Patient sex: M
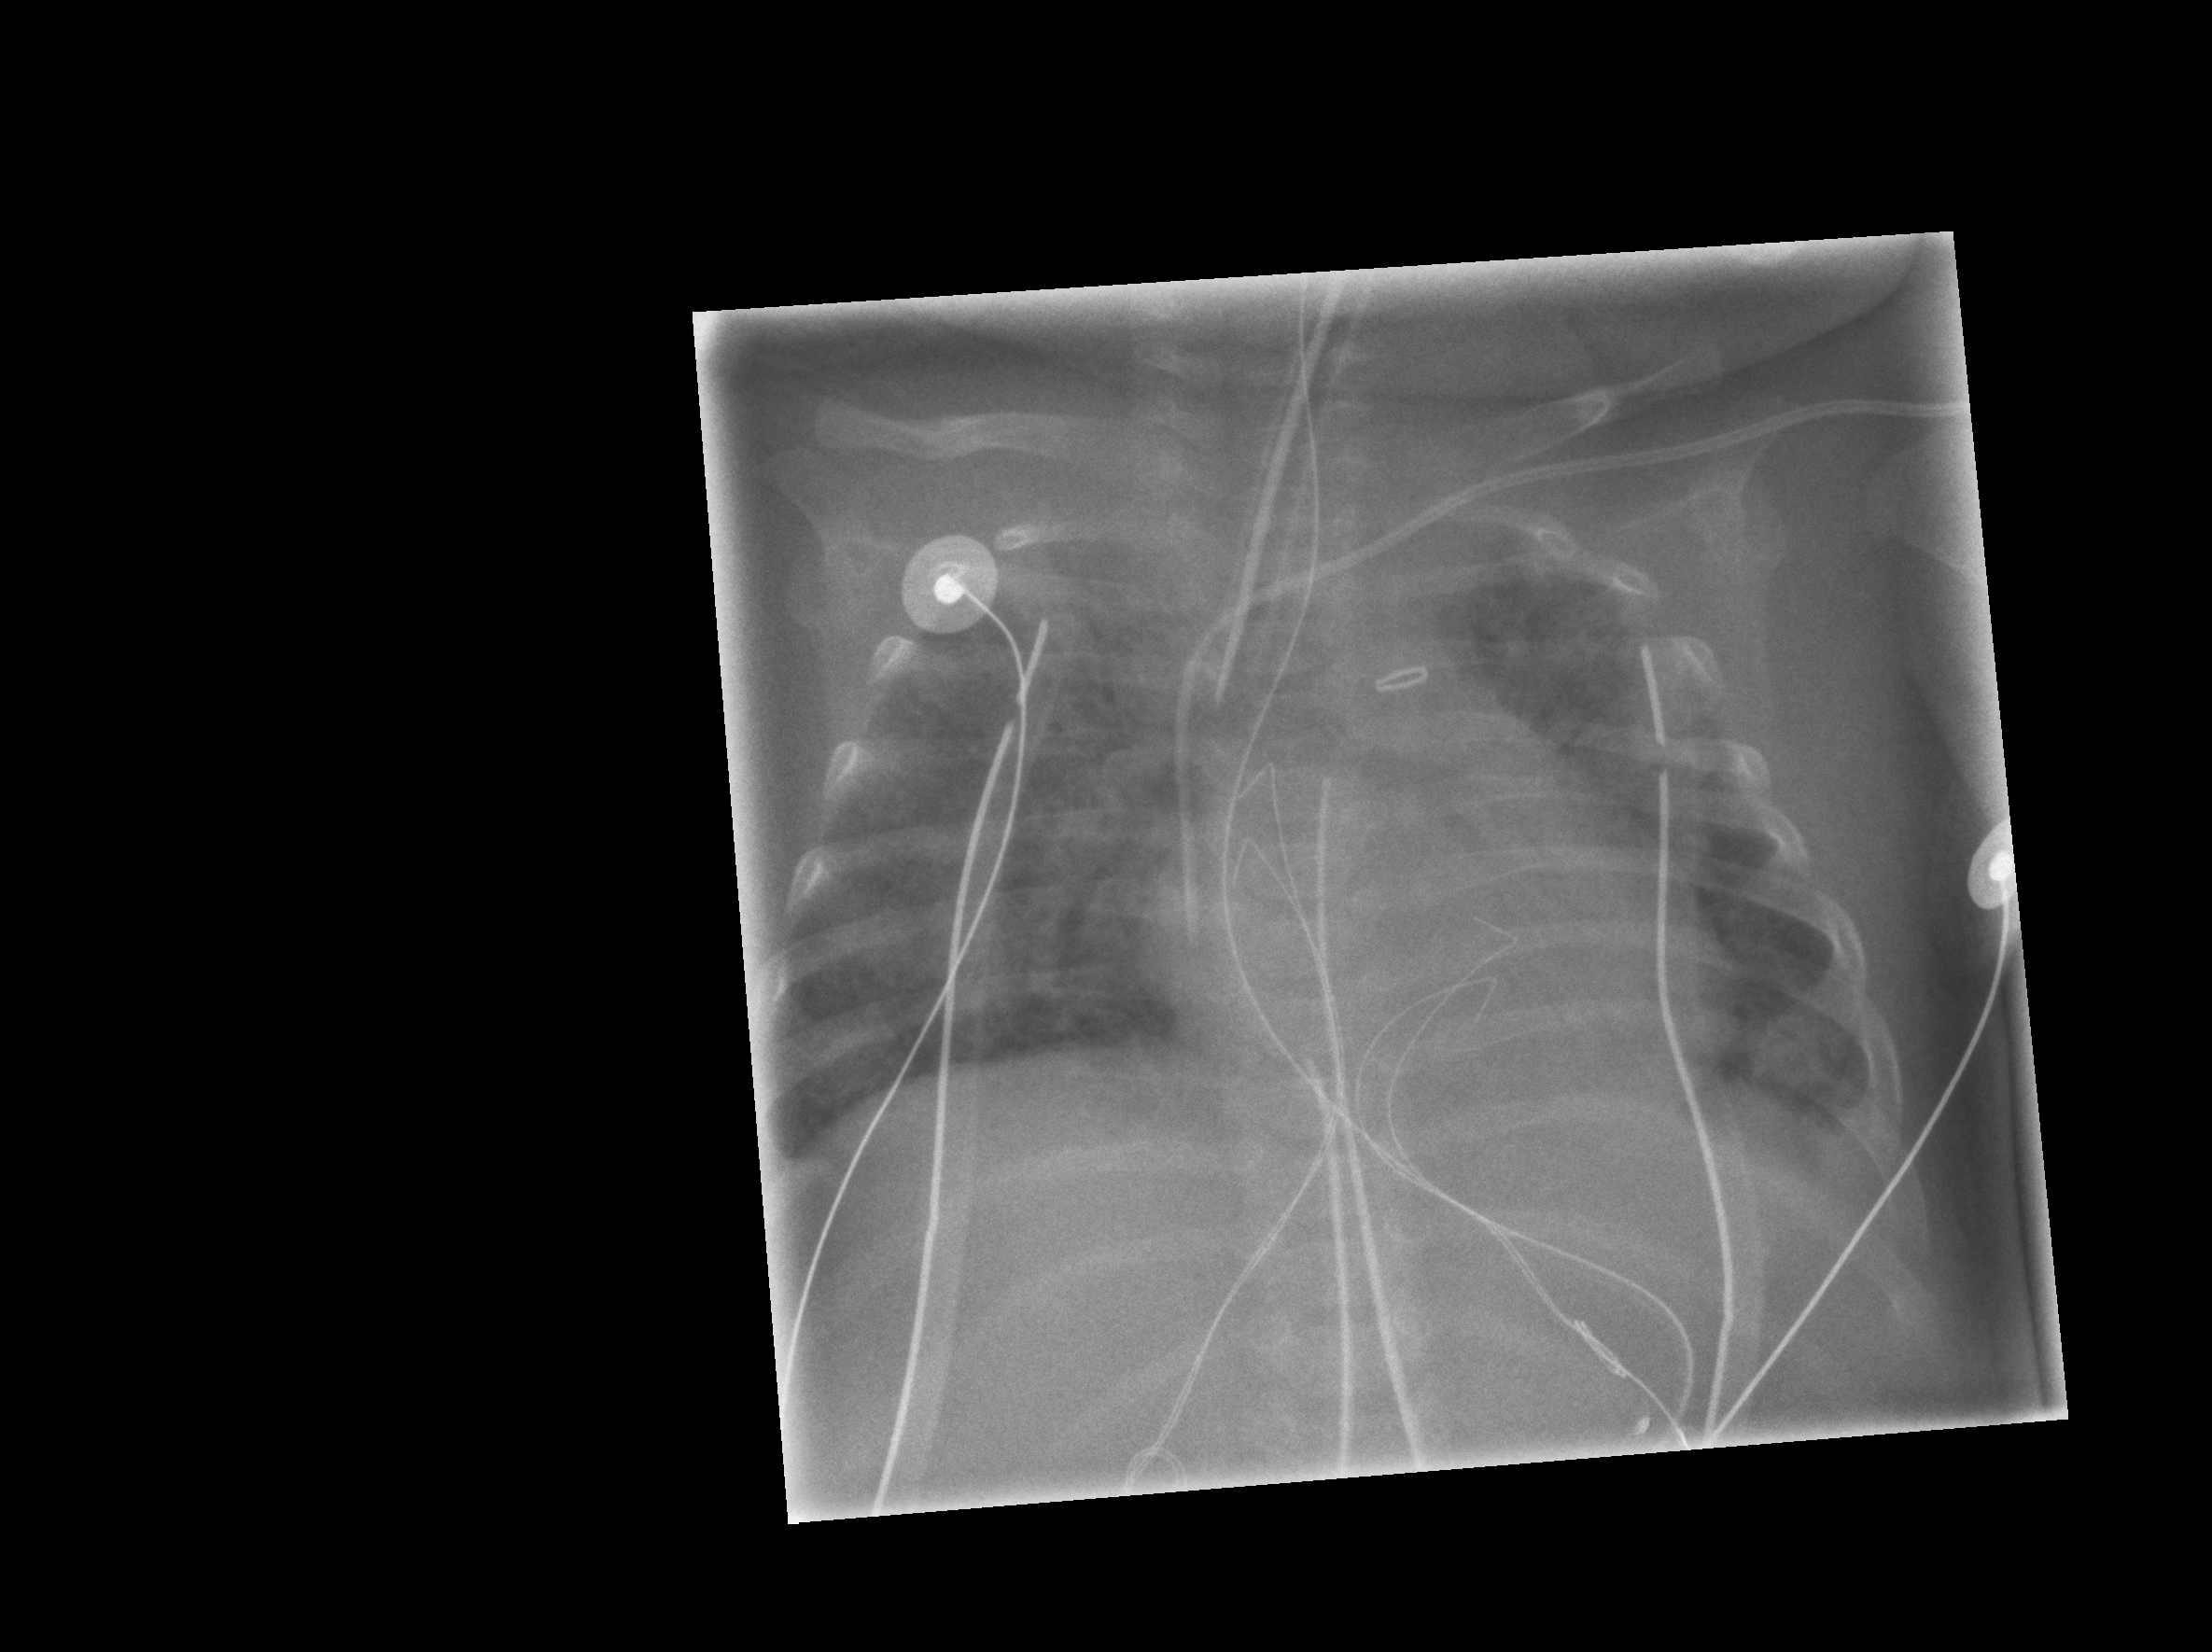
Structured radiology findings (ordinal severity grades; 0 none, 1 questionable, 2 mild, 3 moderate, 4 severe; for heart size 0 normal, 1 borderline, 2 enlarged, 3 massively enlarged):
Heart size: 0
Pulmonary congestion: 1
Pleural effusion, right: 1
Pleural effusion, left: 1
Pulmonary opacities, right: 3
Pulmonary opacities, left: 3
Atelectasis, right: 1
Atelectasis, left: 1